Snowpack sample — Loveland Pass, Silver Plume, Colorado, USA (2/11/26, 12:00 PM MST)
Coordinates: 39.663, -105.886
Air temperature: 35 °F
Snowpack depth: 82 cm
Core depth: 20 cm
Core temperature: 17.6 °F
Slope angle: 13°, slope face: 12°
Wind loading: high
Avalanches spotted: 1
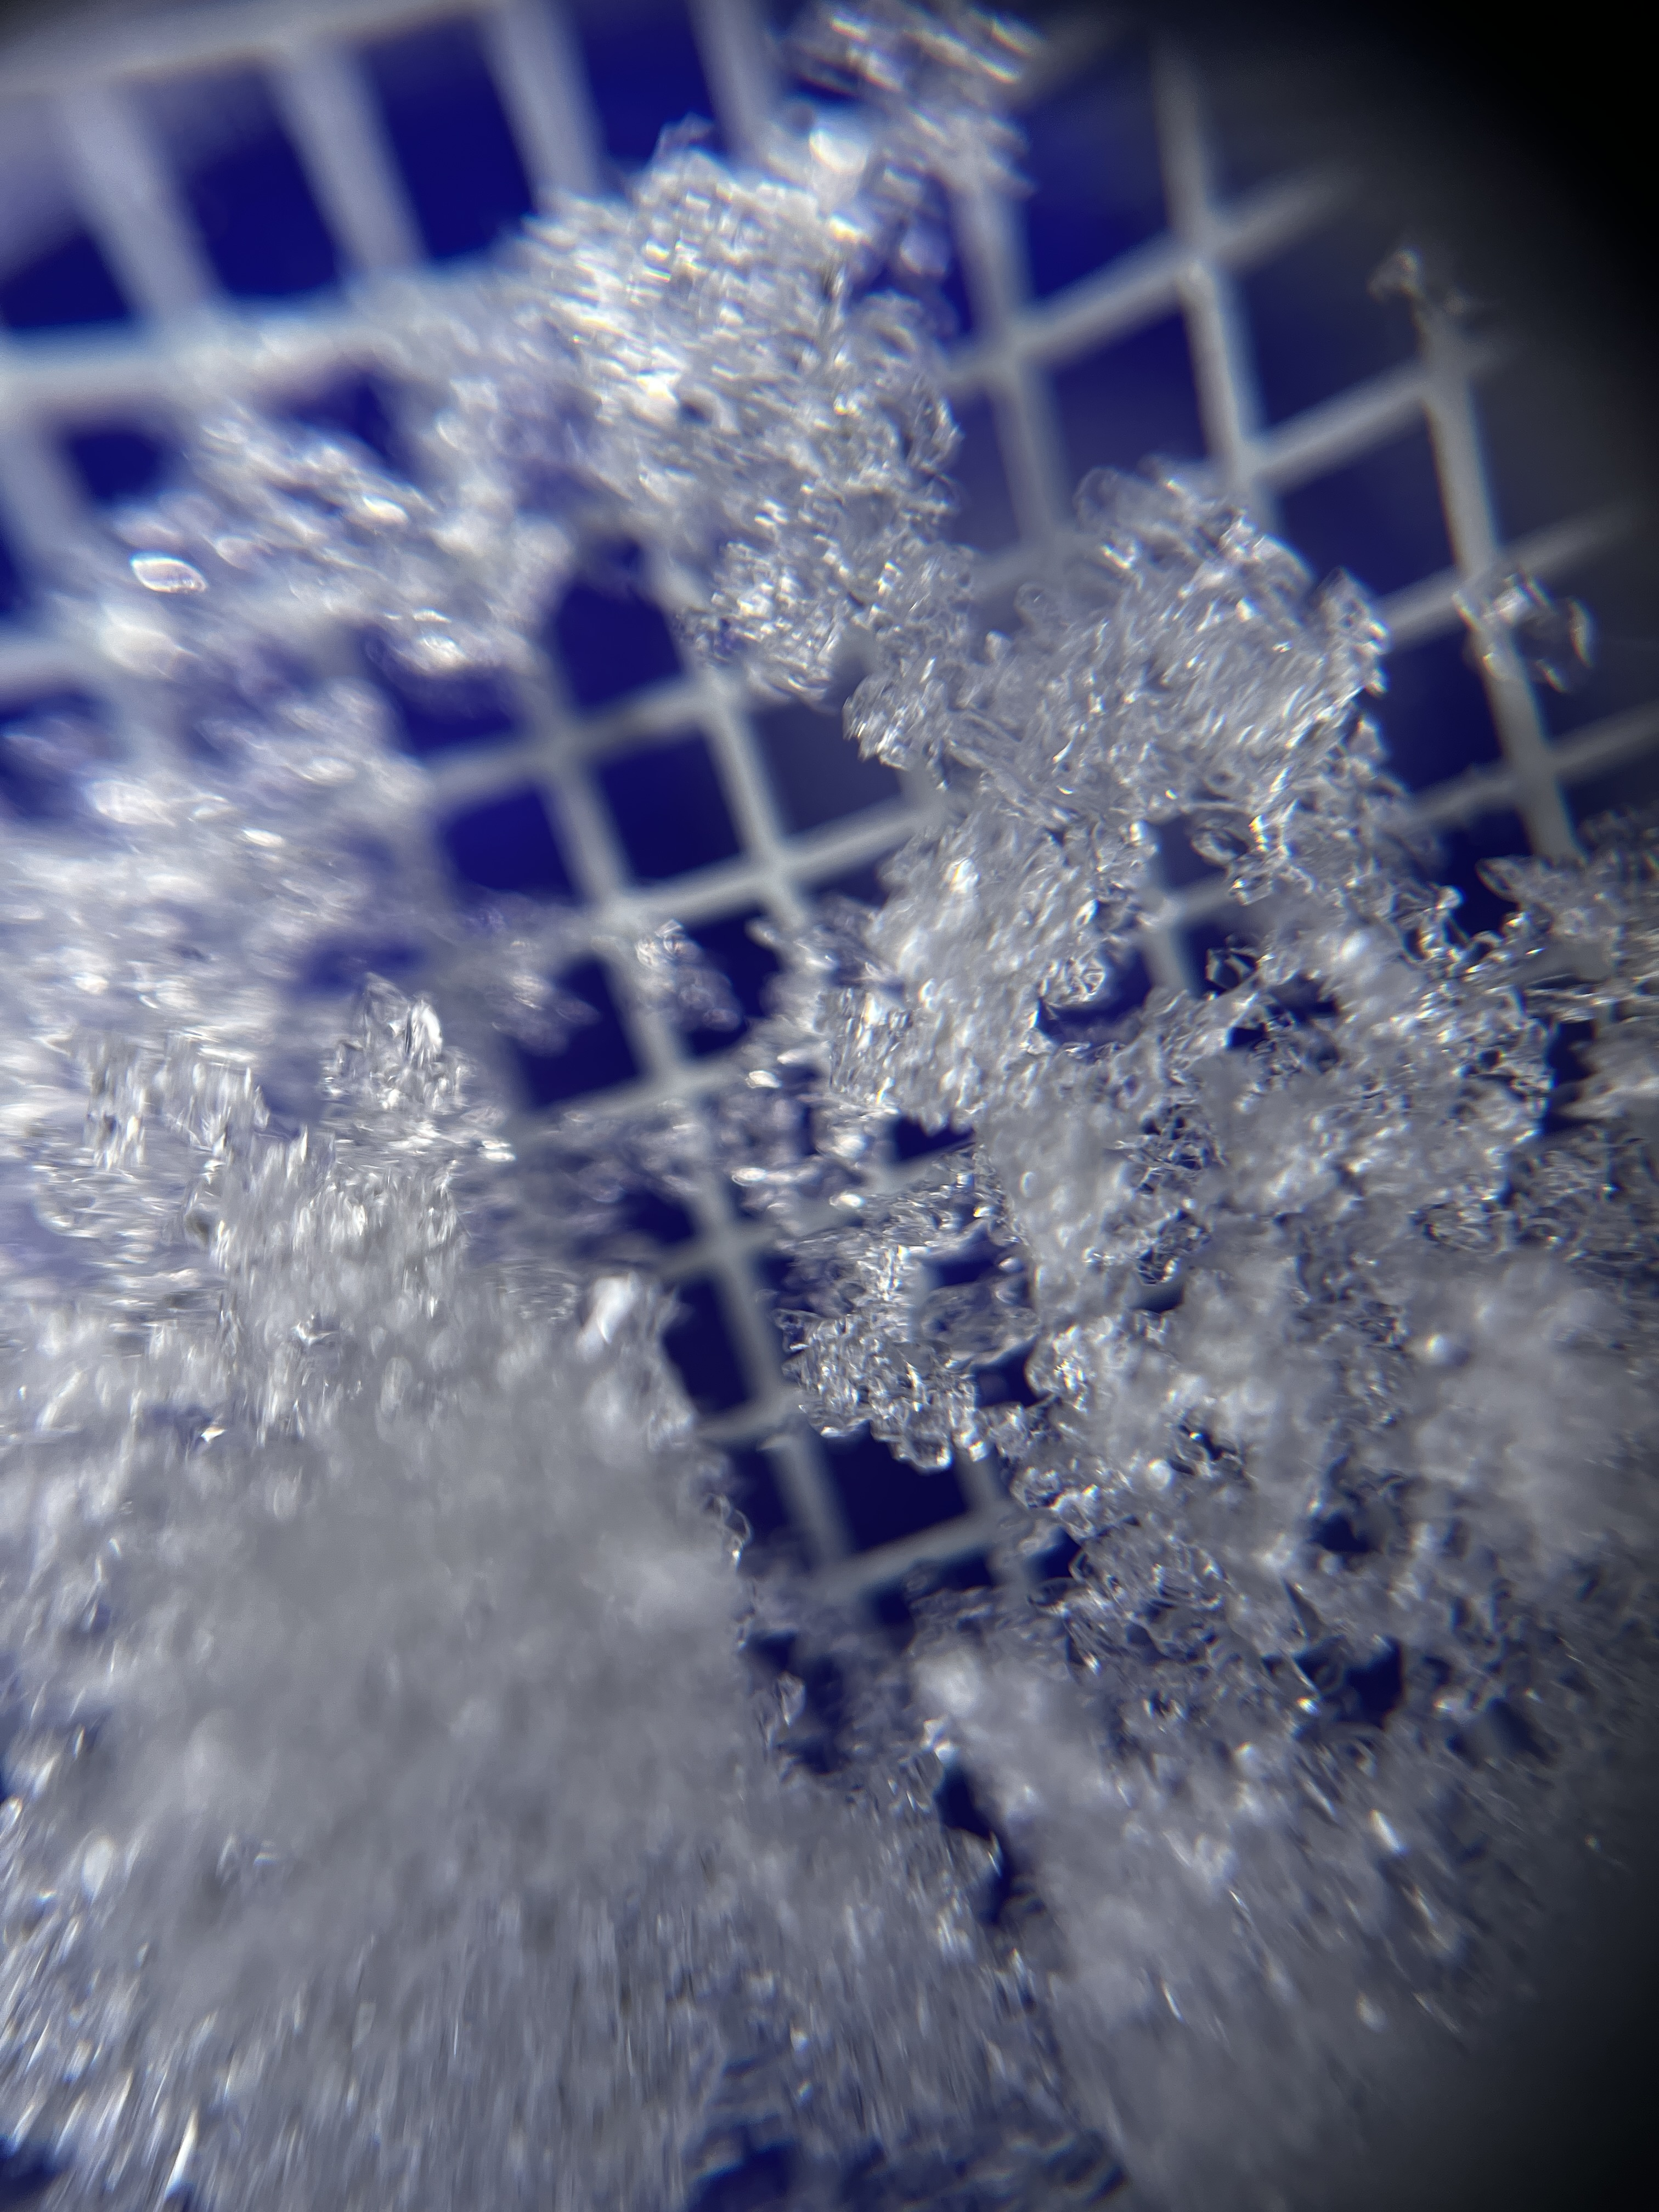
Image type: magnified_profile
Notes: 1 small avalanche spotted on the north side of the bowl, lots of wind loading